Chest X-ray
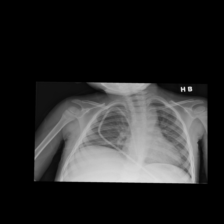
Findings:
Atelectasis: negative
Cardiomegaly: negative
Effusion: negative
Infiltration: negative
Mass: negative
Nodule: negative
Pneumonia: negative
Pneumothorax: negative
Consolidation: negative
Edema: negative
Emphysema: negative
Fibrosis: negative
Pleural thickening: negative
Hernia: negative